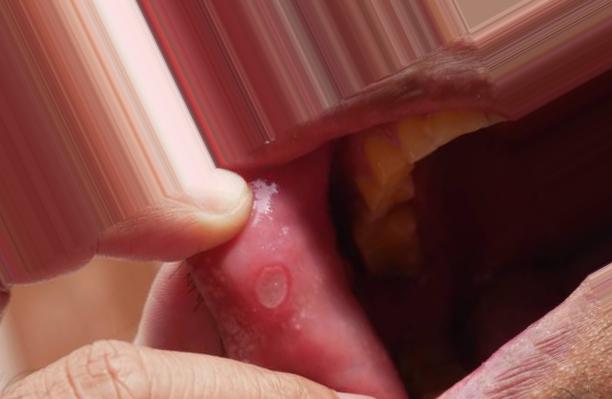
Condition: Mouth Ulcer